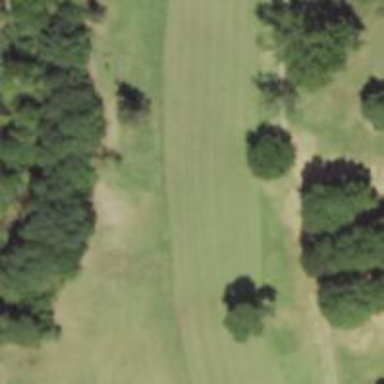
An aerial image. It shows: View of golf hole.